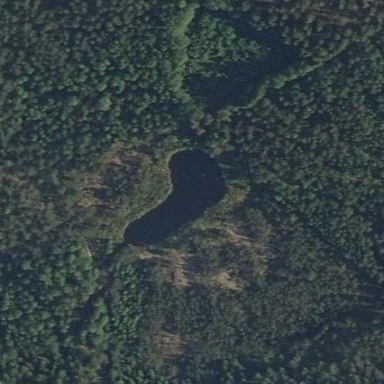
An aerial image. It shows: Serene pond surrounded by nature.